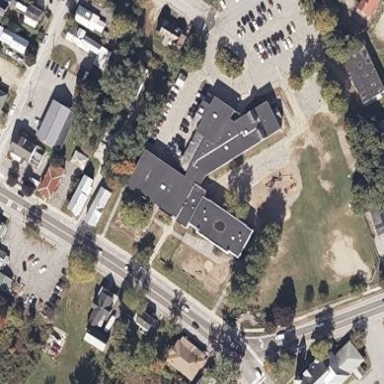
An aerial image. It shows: School.